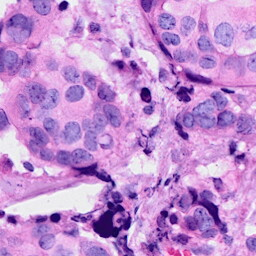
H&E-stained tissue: Breast